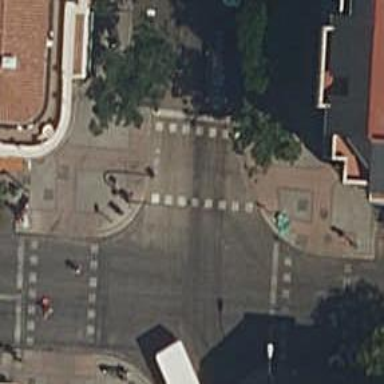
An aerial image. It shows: Crossing with traffic signals.